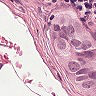
Metastatic tissue present: yes